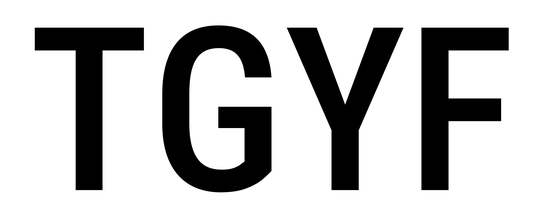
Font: Roboto_Condensed_Medium